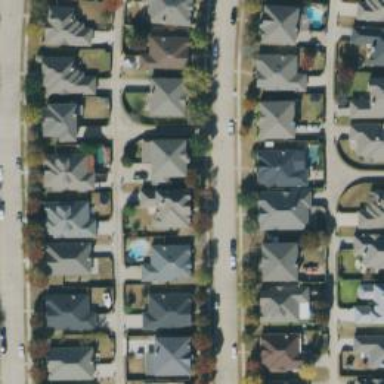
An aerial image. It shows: Alley classified as service road.